Question: Can I use the "Database Link" tool in Apex to connect to MS SQL Server? Or just other Oracle DBs?
This is what the DBLink creation form looks like in Apex (red star indicates required field):

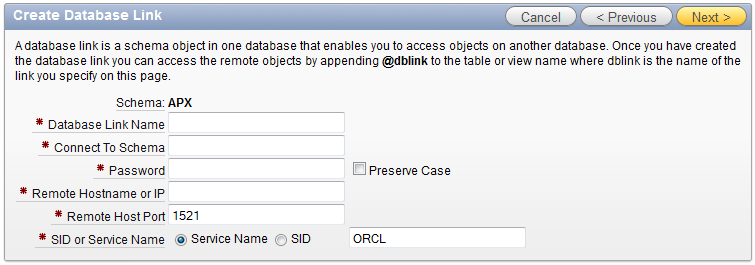
Answer: DB Links are for other oracle databases only. Due to your situation (sql server and oracle integration), maybe you should think the other way around: create a linked server on sql server to connect to oracle and create a procedure there to send the data to oracle.